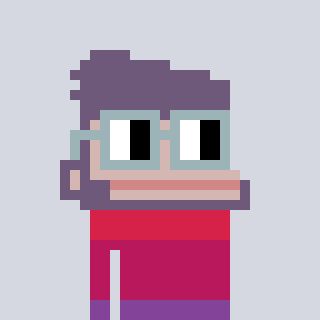
a pixel art character with square dark gray glasses, a ape-shaped head and a teal-colored body on a cool background